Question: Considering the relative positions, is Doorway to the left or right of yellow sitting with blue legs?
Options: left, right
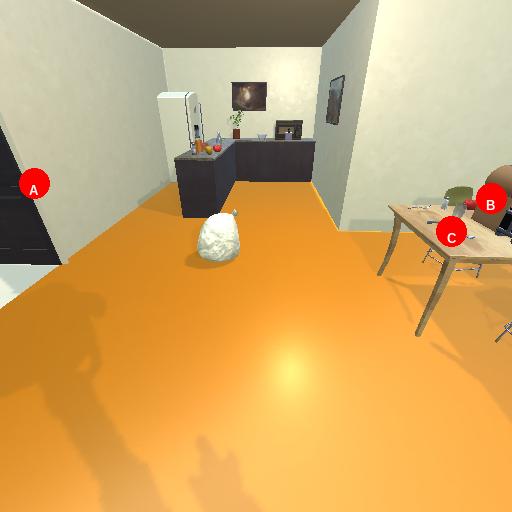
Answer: left